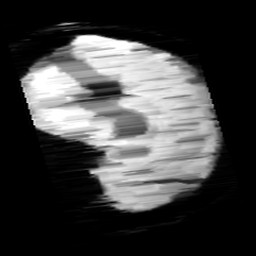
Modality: minIP
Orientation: sagittal
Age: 12
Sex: male
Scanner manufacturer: siemens
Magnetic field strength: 3 T
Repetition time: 0.027 s
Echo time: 0.02 s